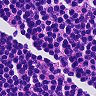
Metastatic tissue present: no